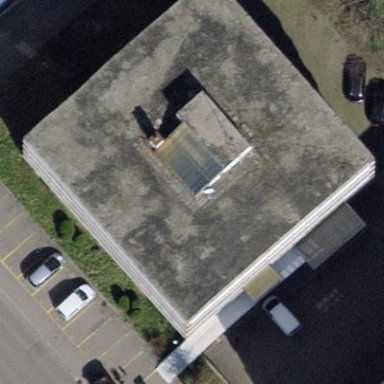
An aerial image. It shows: Commercial building.